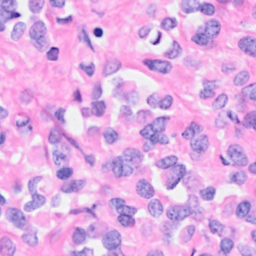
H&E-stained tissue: Breast